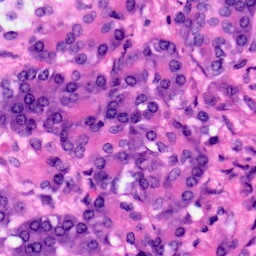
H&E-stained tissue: Pancreatic